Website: slack
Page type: stored-credit-cards
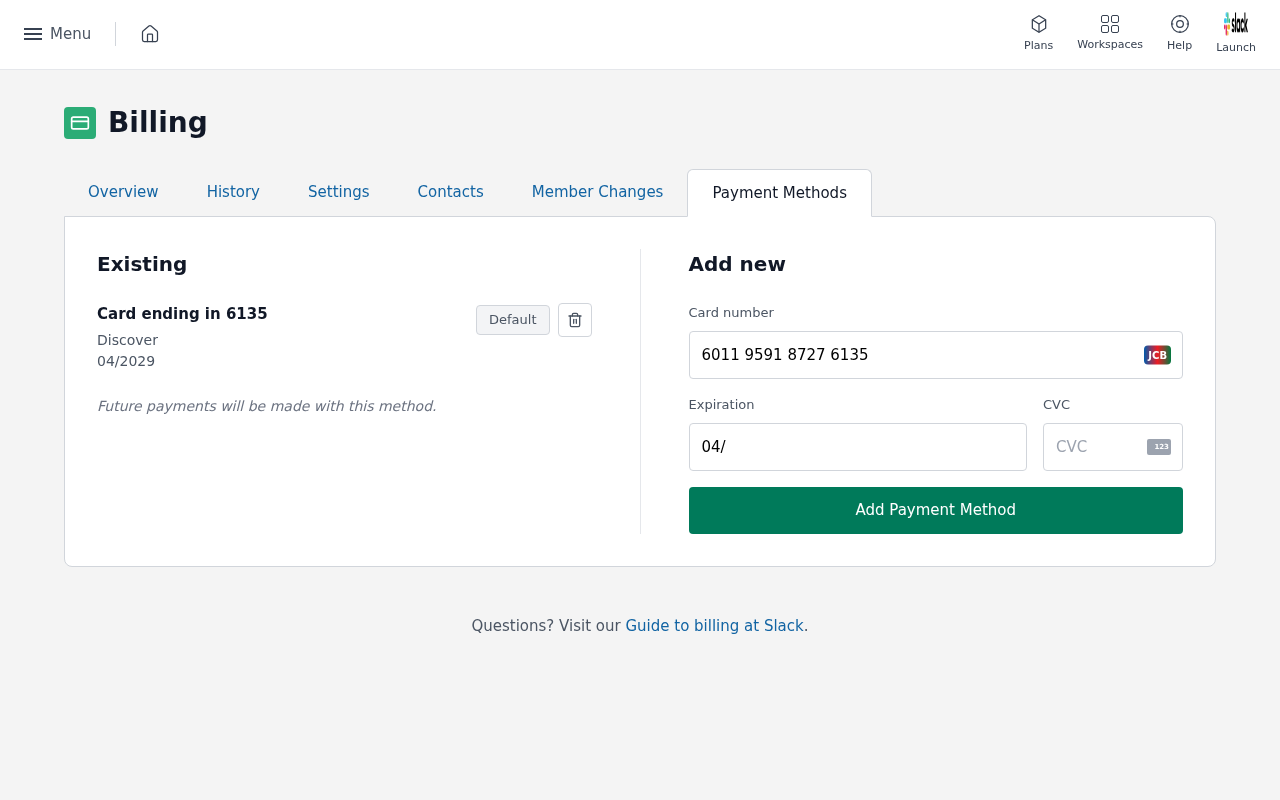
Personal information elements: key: PII_CARD_CVV
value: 031
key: PII_CARD_EXPIRY
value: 04/2029
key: PII_CARD_EXPIRY
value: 04/29
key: PII_CARD_LAST4
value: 6135
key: PII_CARD_NUMBER
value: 6011 9591 8727 6135
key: PII_CARD_TYPE
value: Discover